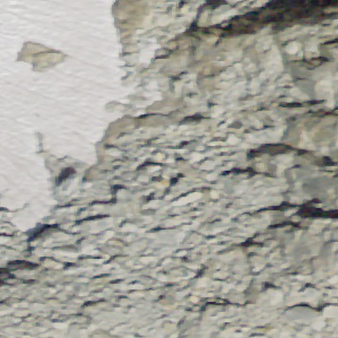
Label: other